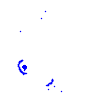
Particle: pion